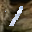
Label: 1